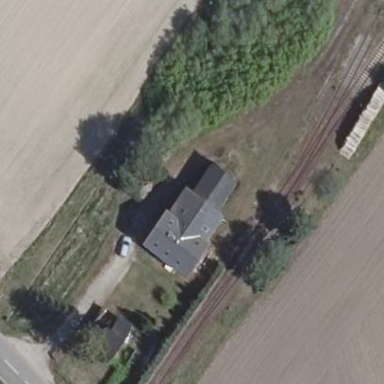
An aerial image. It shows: Simple and straightforward house.